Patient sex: F
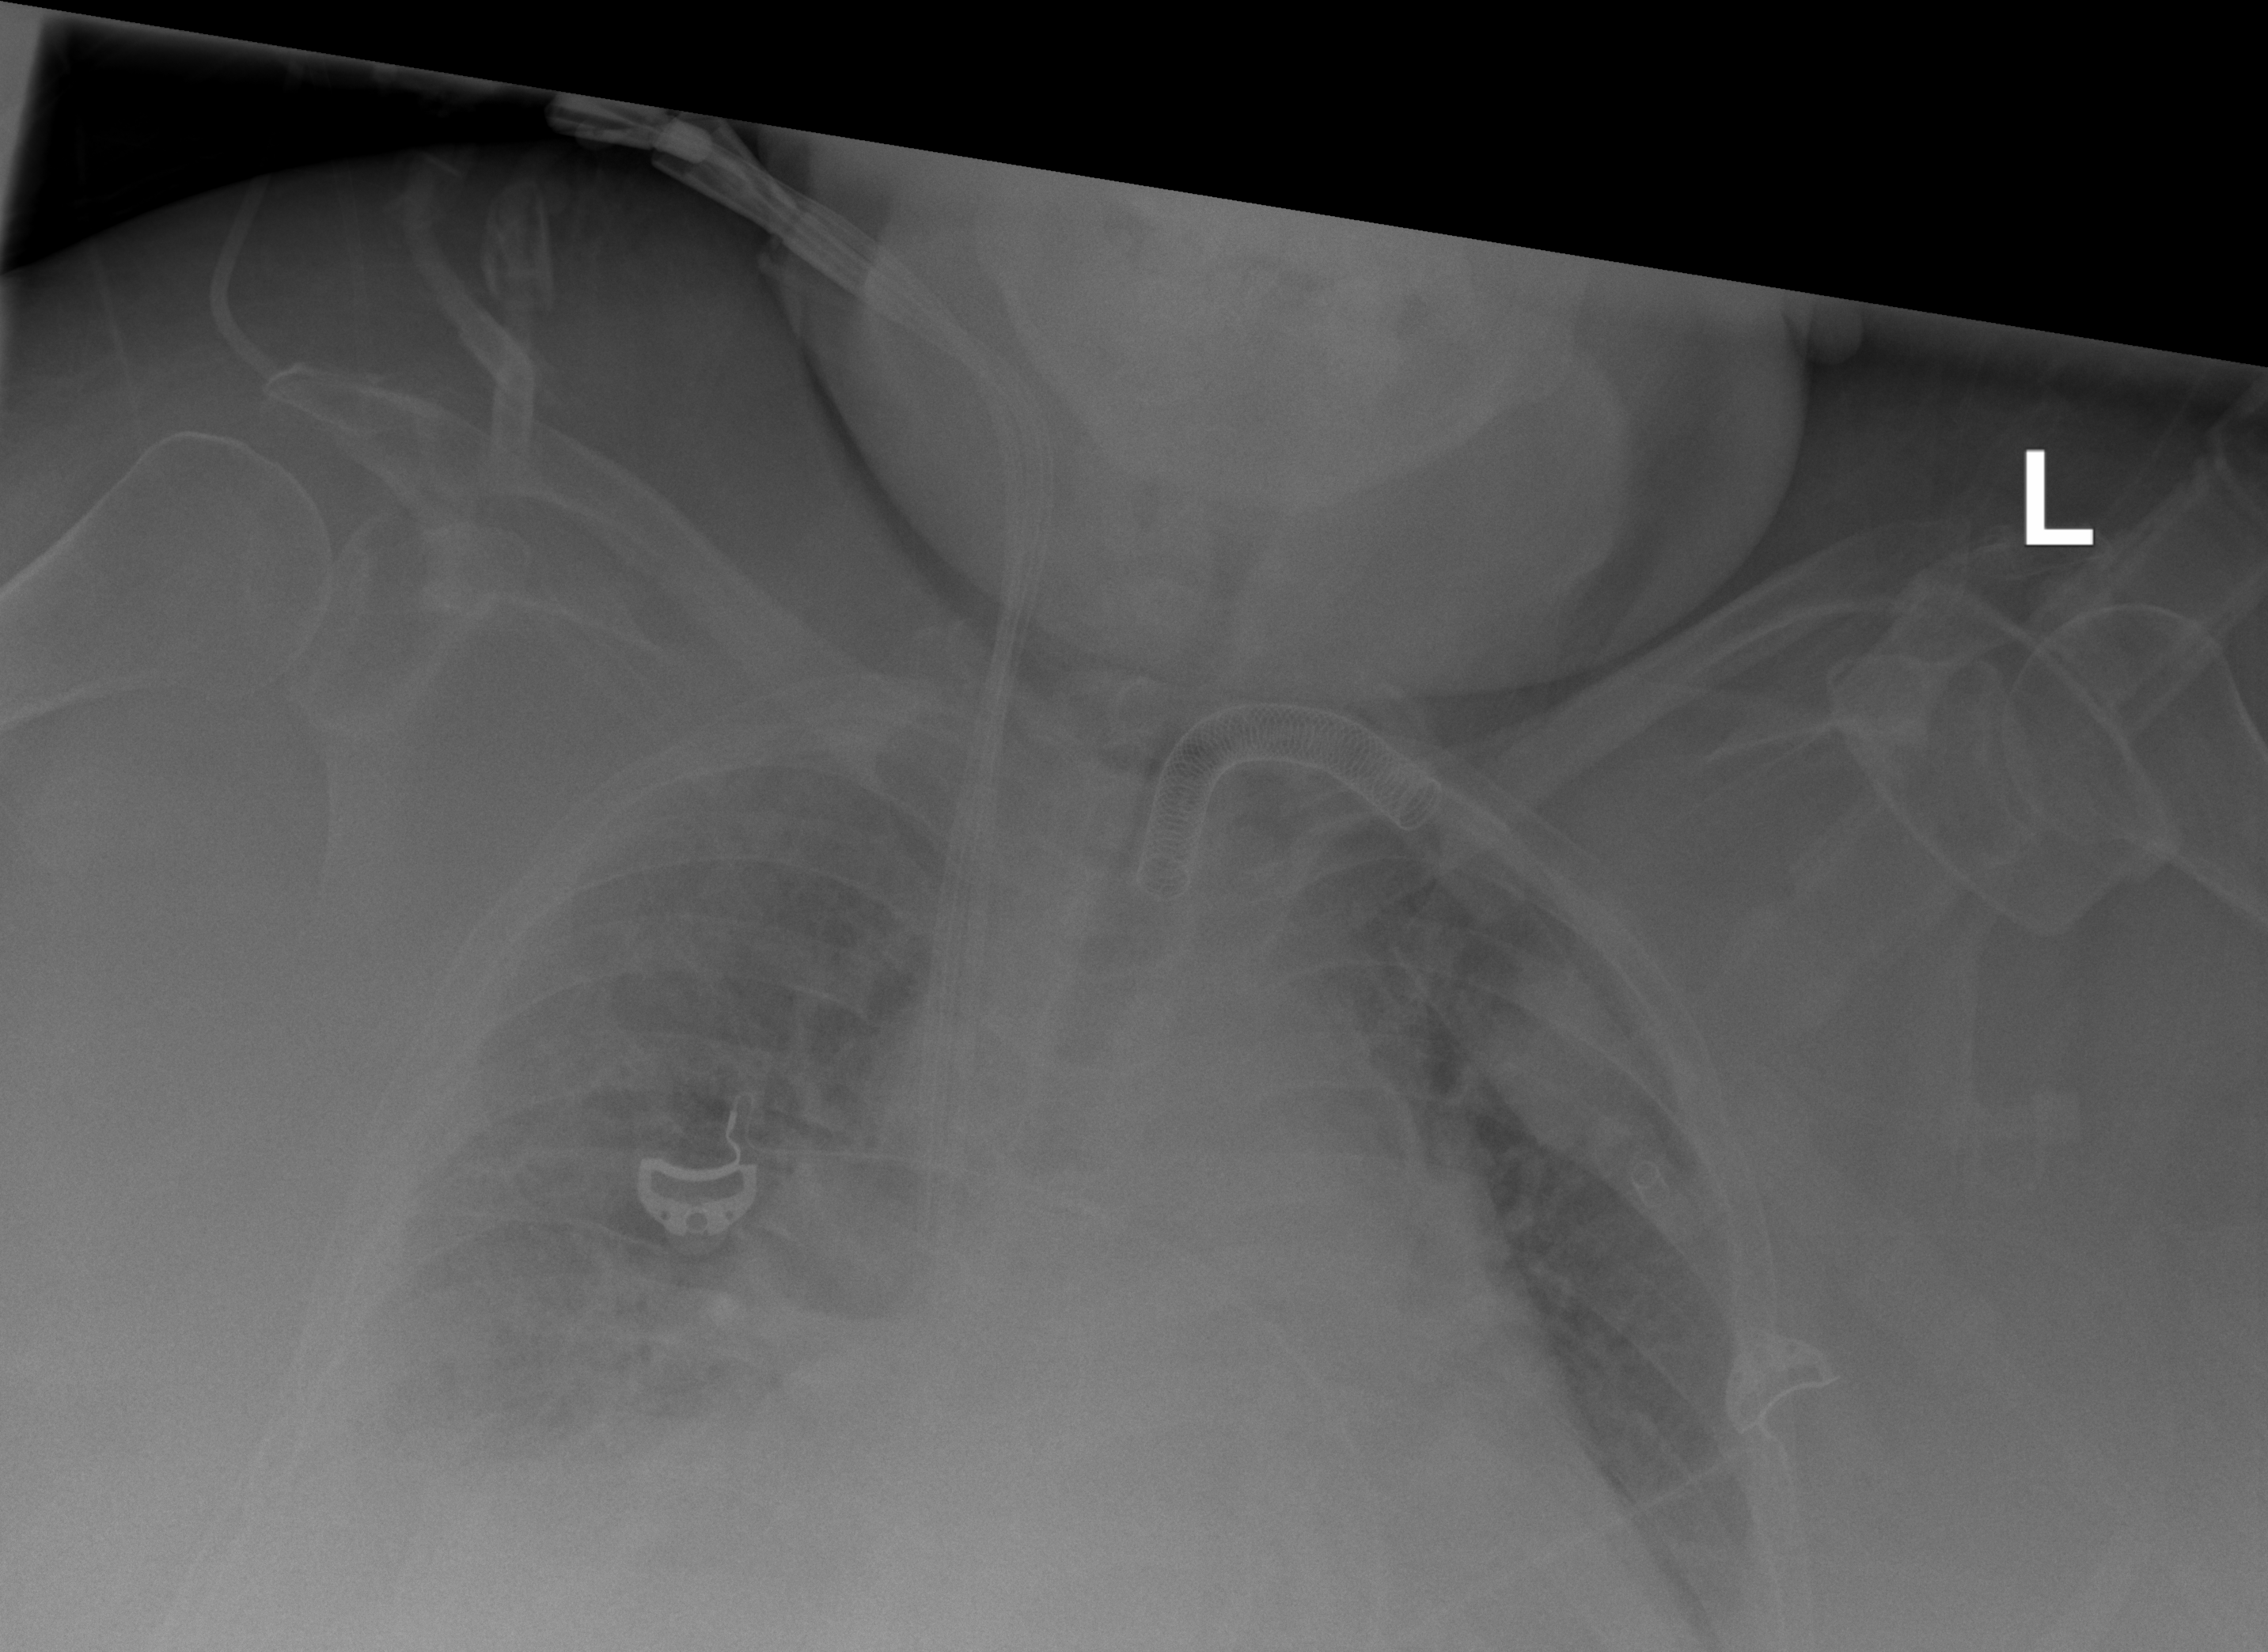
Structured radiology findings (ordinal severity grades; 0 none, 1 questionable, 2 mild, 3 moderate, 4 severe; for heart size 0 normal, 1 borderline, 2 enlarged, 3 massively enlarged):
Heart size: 2
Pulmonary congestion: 2
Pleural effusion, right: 3
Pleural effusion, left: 2
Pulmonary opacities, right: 3
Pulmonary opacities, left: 3
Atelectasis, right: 3
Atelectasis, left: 2